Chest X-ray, PA view. Patient: 13 years old, sex M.
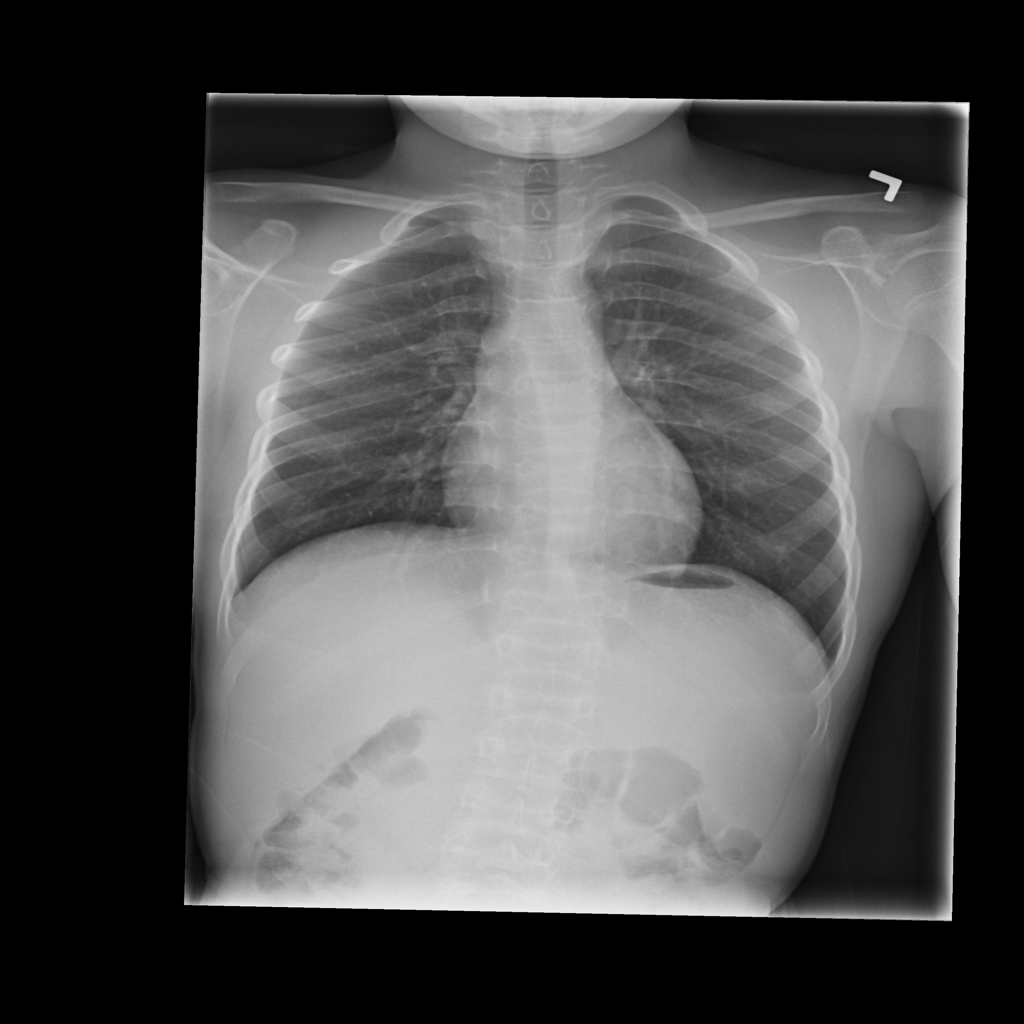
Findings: No Finding